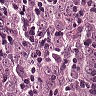
Metastatic tissue present: yes